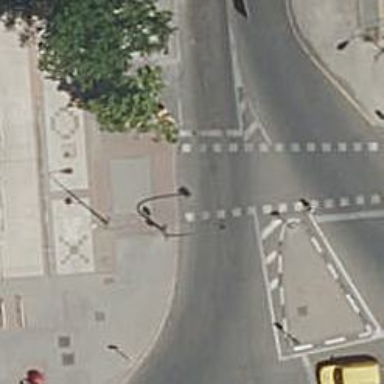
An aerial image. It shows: Road with traffic signals at crossing.